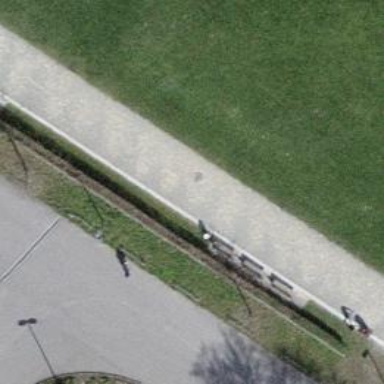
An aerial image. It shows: Bench.